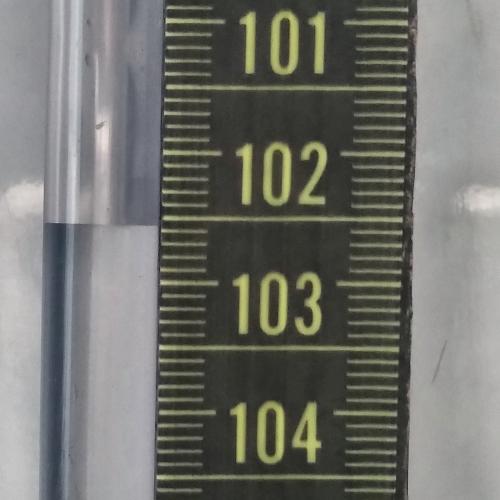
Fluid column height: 102.6 cm